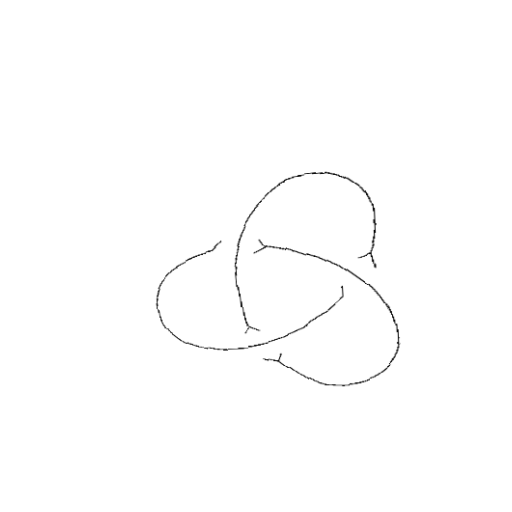
Crossing number: 3